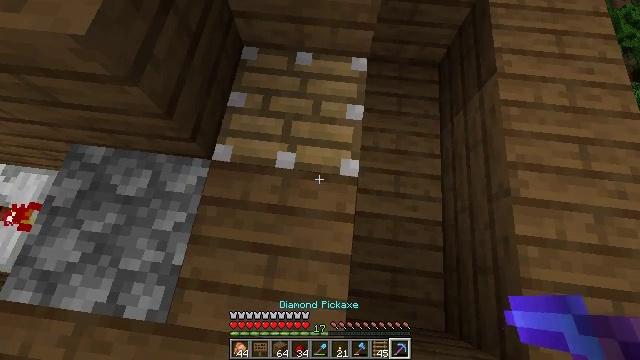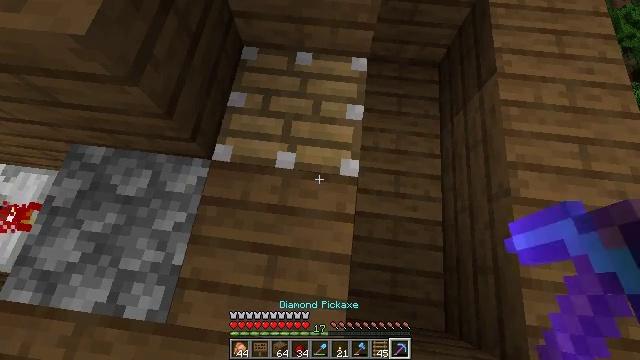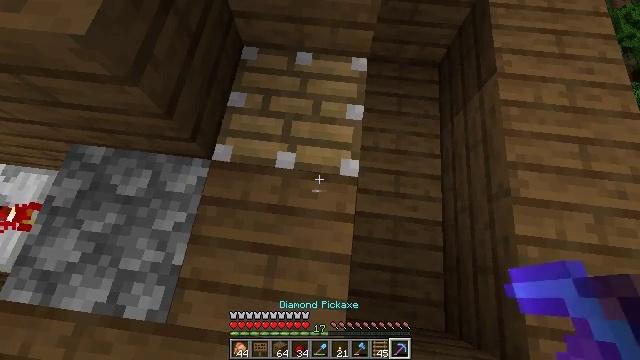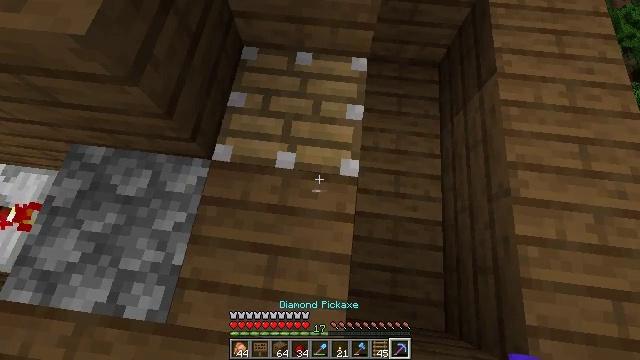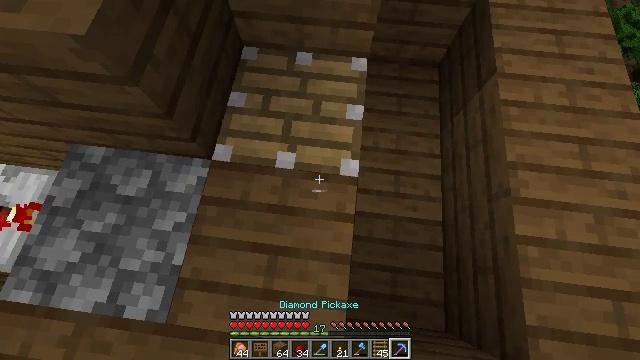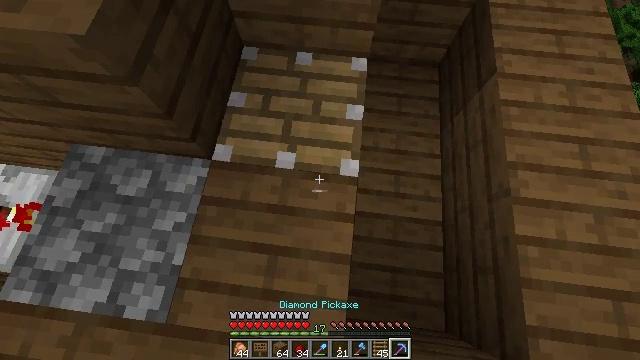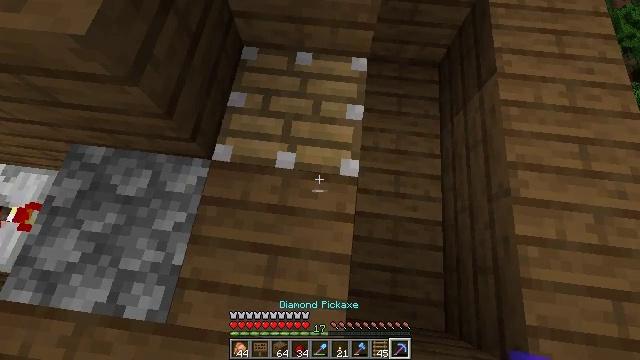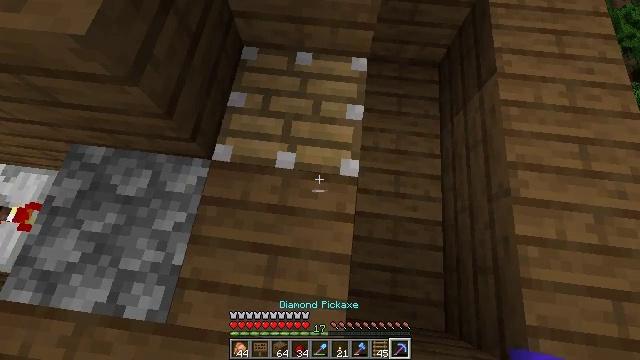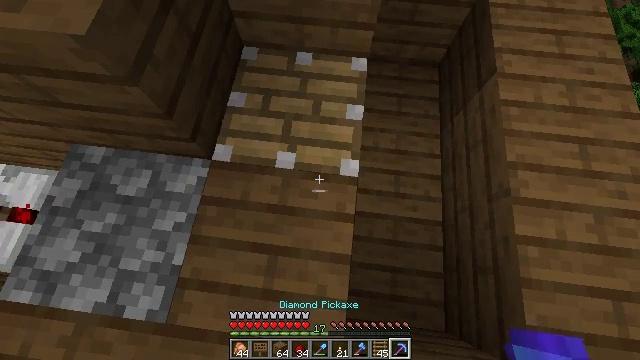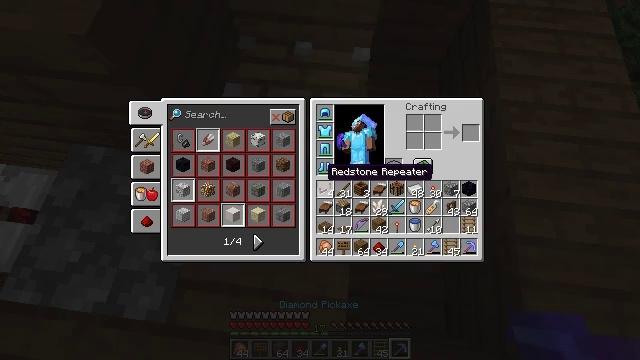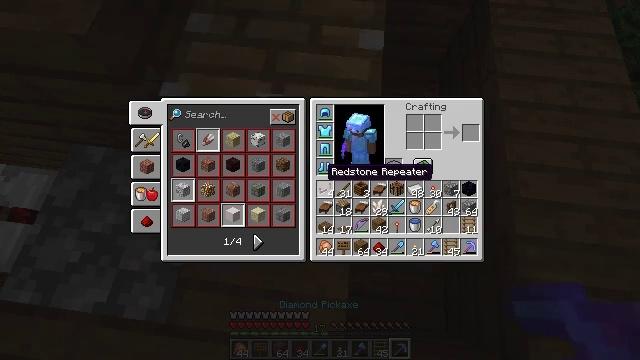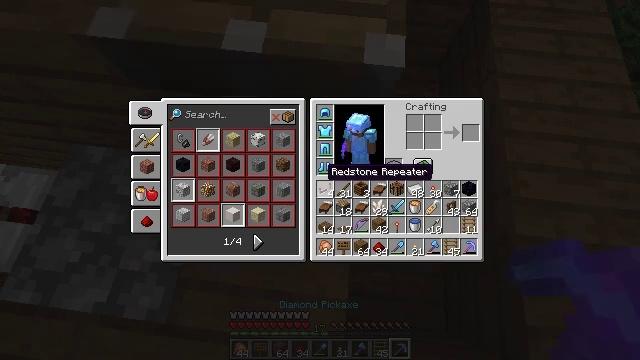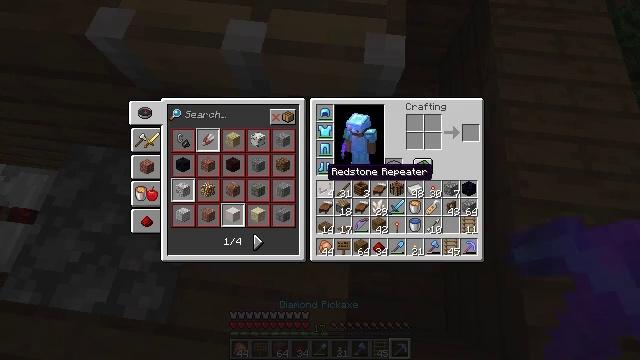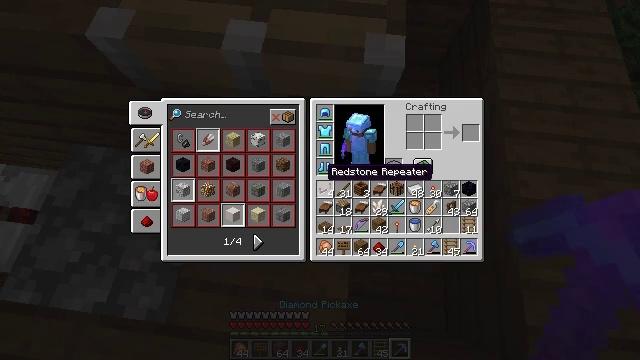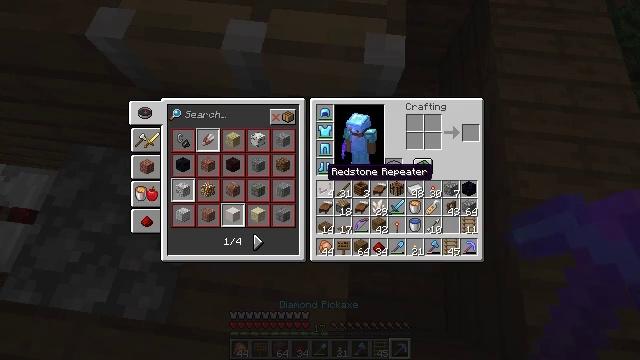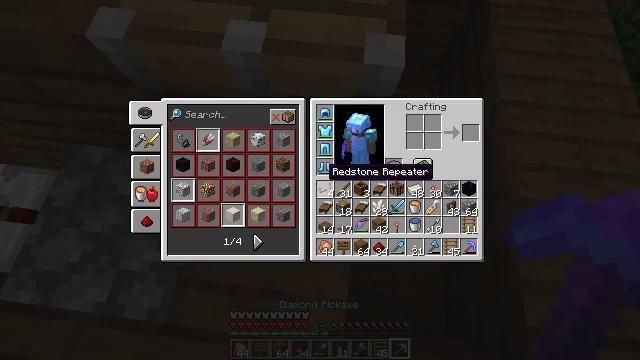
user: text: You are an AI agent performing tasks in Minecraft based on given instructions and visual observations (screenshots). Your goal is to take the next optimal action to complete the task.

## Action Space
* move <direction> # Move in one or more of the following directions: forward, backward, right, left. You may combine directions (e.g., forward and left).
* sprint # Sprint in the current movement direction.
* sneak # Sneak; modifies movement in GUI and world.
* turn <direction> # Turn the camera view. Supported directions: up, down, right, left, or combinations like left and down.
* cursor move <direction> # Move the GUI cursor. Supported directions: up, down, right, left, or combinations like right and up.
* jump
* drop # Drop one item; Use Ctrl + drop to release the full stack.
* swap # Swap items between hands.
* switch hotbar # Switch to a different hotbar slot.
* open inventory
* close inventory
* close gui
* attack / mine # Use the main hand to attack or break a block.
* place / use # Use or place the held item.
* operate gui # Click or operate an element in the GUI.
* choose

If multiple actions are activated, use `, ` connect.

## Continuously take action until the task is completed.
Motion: motion action
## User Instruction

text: Collect the piston into inventory.
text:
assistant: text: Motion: no_op
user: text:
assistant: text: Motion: no_op
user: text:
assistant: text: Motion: no_op
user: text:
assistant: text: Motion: no_op
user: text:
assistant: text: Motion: no_op
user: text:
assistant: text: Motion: no_op
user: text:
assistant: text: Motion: no_op
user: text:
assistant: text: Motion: no_op
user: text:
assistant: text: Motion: open inventory
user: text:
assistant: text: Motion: open inventory
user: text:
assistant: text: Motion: open inventory
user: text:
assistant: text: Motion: no_op
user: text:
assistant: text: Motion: no_op
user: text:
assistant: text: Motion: no_op
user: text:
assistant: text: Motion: no_op
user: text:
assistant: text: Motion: cursor move right
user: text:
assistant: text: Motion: cursor move right and down
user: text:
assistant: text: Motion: cursor move right
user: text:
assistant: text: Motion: cursor move right
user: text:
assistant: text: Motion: cursor move right
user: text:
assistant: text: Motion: cursor move right
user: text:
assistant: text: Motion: no_op
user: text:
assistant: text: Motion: no_op
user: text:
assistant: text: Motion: no_op
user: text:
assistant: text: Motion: no_op
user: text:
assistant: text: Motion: no_op
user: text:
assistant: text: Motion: no_op
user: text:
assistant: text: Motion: no_op
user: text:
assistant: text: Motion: cursor move left
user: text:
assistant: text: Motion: no_op